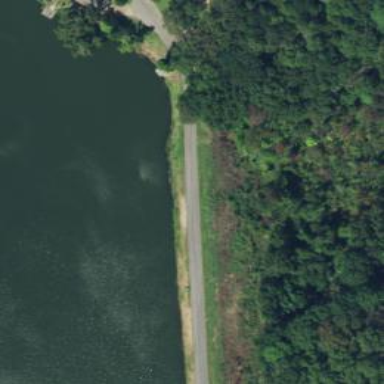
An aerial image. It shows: Reservoir.